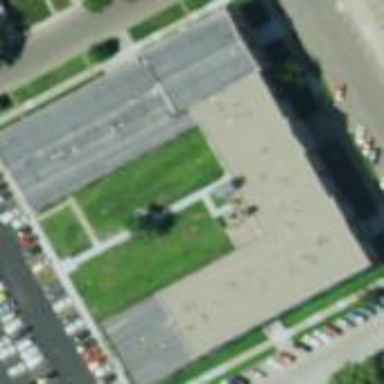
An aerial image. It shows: School building.